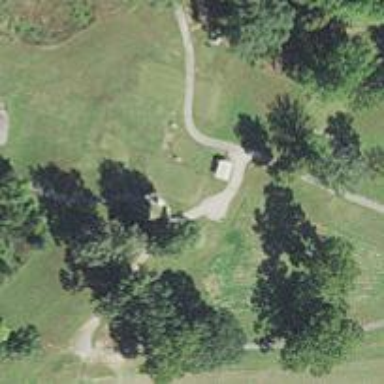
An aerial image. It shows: Golf cartpath that is also road path.